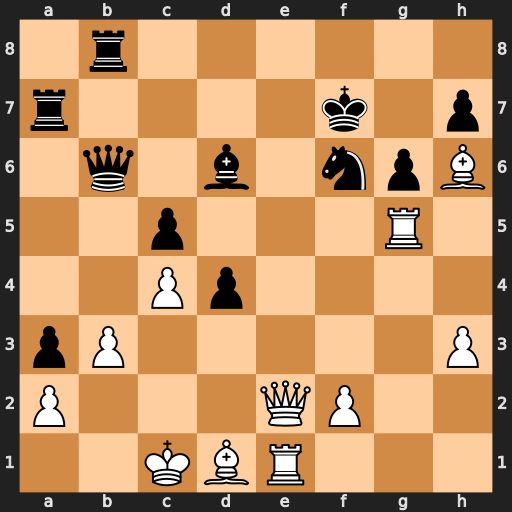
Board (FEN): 1r6/r4k1p/1q1b1npB/2p3R1/2Pp4/pP5P/P3QP2/2KBR3
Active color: w
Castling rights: -
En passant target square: -
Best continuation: Qe6#